Field crop: maize
Growth stage: 2
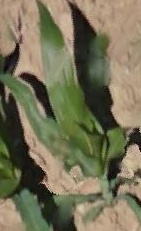
Species: maize